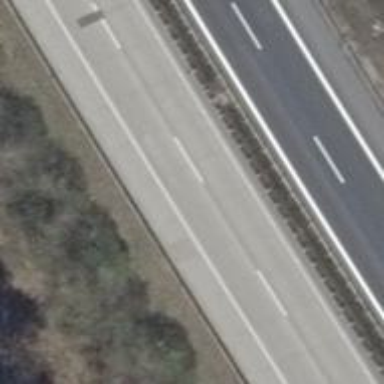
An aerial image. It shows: Concrete motorway.